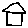
Label: house